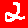
Digit: 2